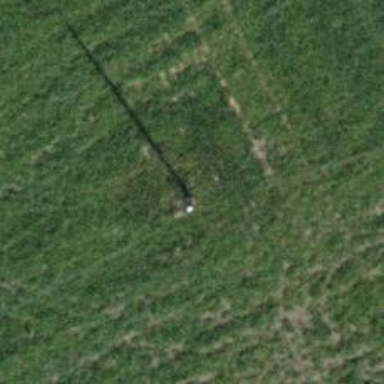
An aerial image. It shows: Straight power pole with straightforward line management.